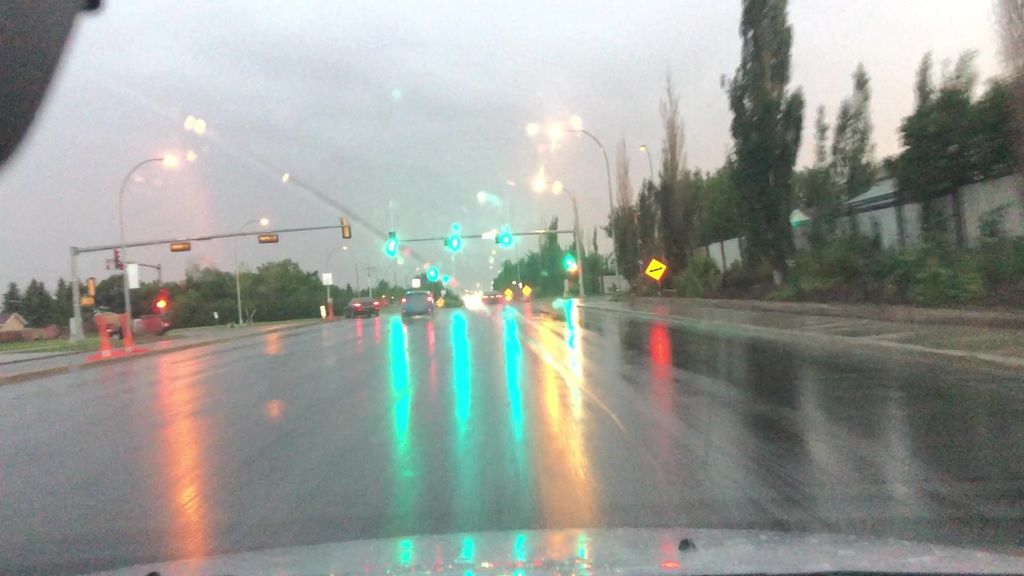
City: edmonton